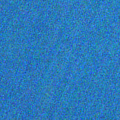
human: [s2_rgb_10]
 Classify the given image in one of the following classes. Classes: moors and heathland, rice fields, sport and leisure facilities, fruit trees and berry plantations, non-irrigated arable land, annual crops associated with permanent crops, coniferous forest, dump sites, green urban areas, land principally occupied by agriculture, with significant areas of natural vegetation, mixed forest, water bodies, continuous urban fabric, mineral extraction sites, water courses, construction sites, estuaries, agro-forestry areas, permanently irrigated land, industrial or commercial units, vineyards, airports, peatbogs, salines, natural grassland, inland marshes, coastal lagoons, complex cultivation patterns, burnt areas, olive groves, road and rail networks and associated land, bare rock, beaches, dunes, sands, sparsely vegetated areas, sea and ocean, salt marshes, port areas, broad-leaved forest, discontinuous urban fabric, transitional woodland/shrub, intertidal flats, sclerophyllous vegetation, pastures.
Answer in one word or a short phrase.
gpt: sea and ocean